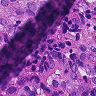
Metastatic tissue present: yes